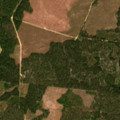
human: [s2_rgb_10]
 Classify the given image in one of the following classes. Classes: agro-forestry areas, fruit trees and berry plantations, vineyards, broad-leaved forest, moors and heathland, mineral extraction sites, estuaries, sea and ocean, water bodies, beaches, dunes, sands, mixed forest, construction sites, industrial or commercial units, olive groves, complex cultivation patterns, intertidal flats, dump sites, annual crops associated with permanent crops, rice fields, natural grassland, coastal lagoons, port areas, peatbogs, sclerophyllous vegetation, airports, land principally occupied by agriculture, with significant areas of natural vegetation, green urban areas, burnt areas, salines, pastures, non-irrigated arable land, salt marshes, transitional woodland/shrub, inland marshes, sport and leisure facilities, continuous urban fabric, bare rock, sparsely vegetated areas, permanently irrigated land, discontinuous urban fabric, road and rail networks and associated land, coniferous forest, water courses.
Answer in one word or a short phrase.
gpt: coniferous forest, mixed forest, transitional woodland/shrub